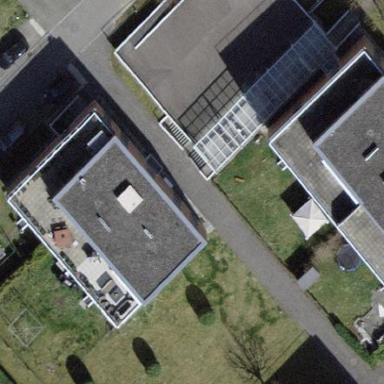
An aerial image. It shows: Group of garages.